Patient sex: F
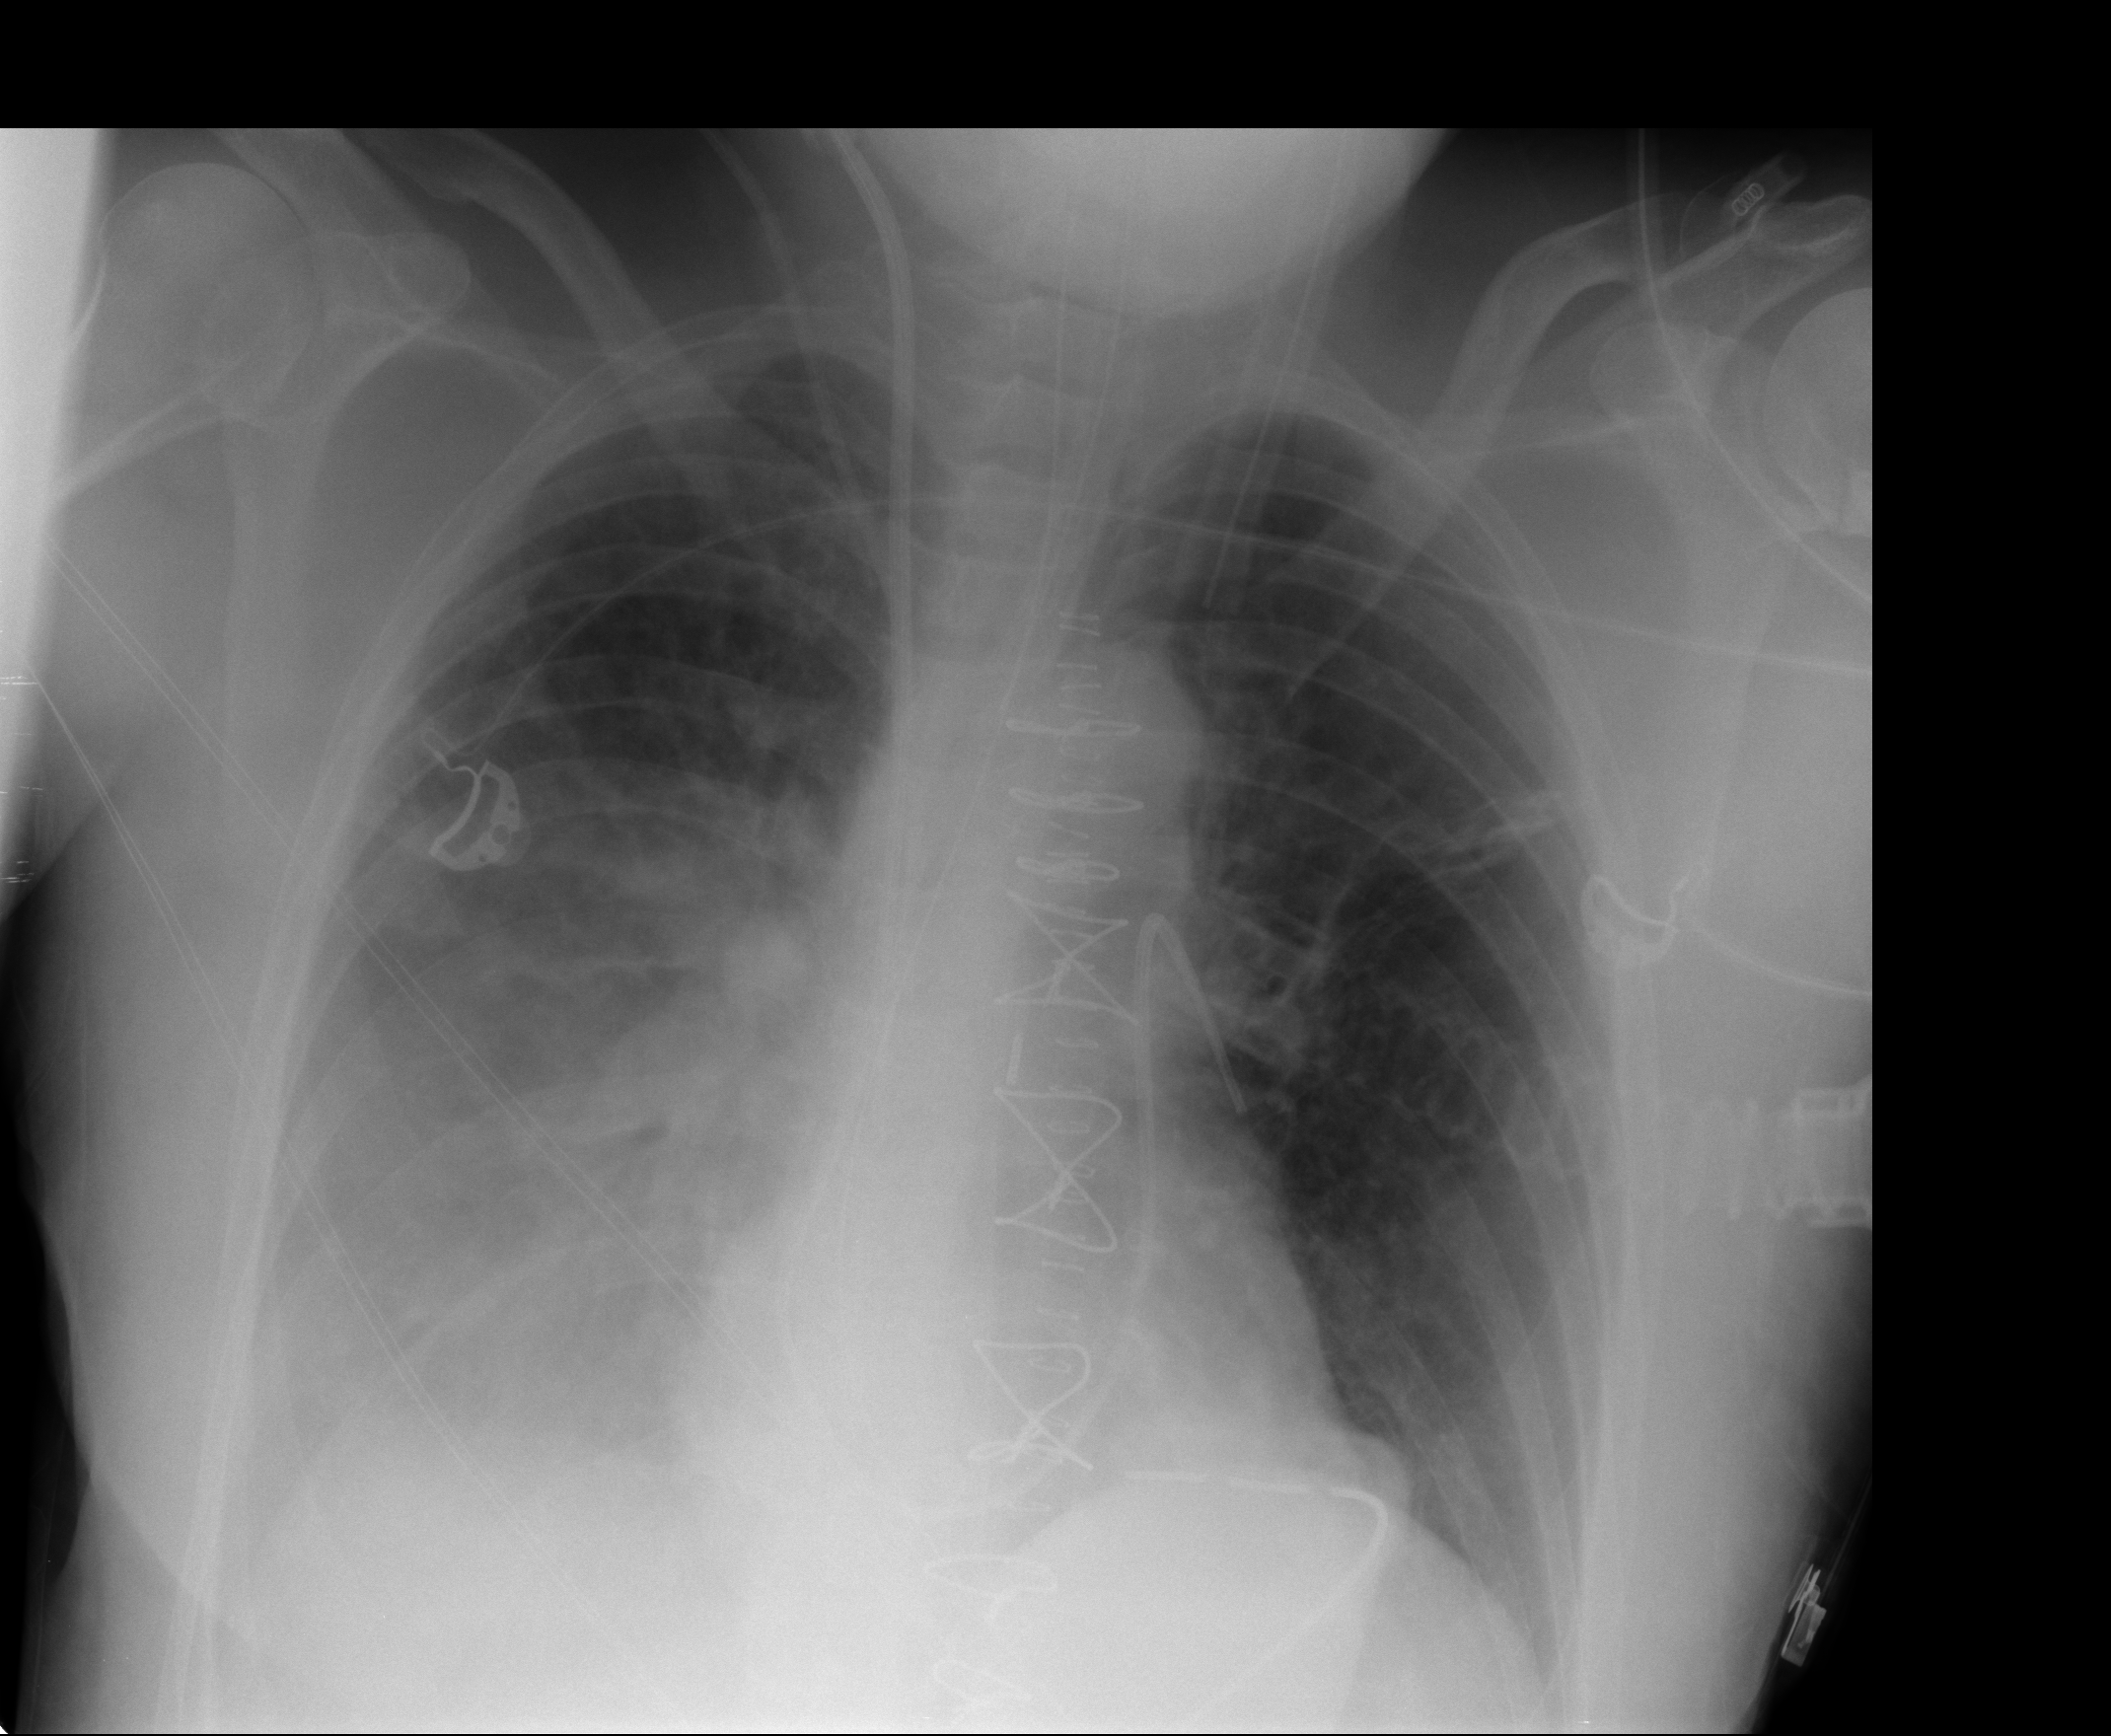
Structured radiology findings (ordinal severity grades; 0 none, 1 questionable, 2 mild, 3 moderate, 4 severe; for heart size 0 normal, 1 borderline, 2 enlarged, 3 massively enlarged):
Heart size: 0
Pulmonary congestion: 2
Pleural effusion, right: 3
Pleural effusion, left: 0
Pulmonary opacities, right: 1
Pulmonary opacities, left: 0
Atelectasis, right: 3
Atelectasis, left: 0